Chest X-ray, AP view. Patient: 36 years old, sex F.
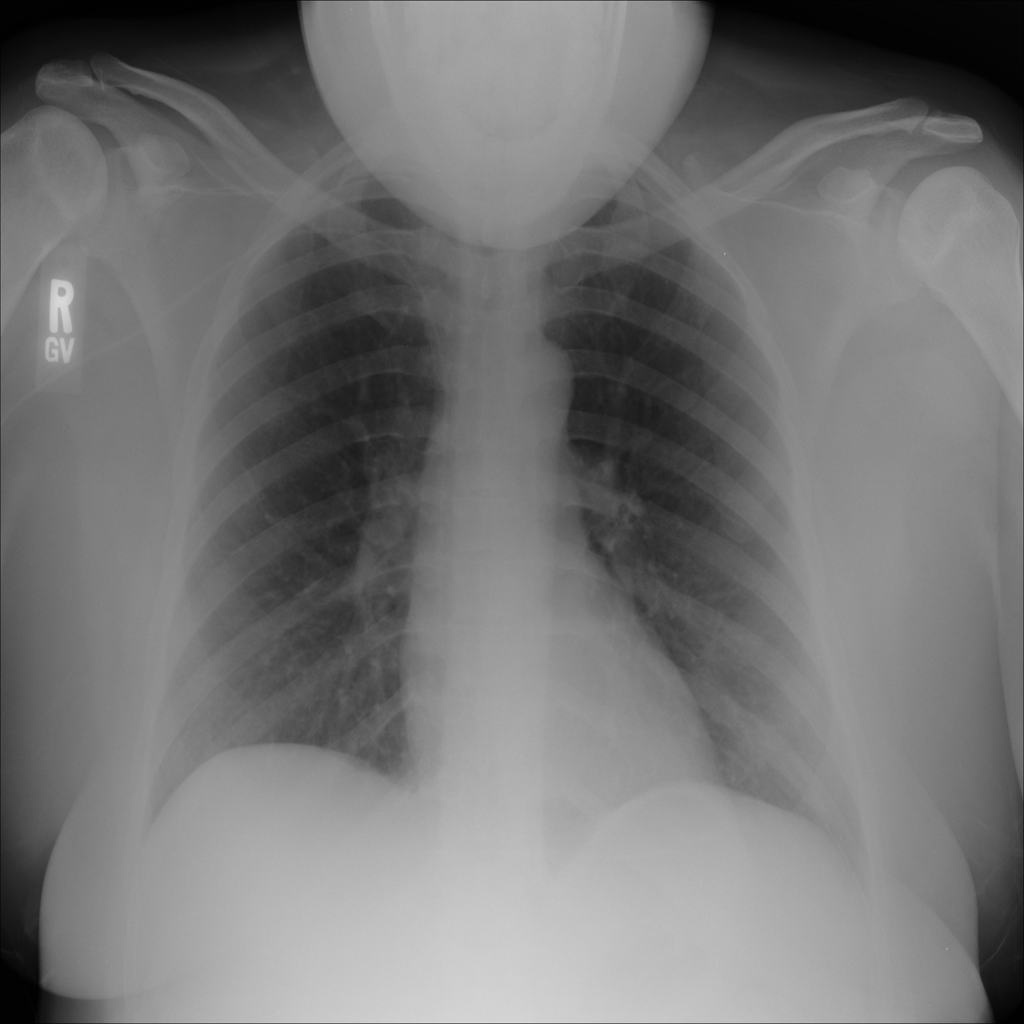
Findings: No Finding